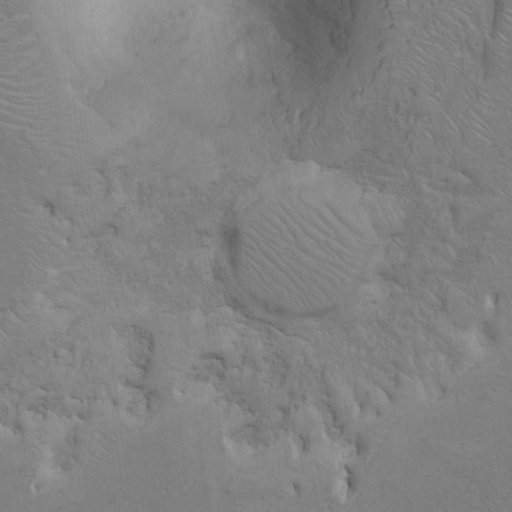
Classes present: Background, Cone